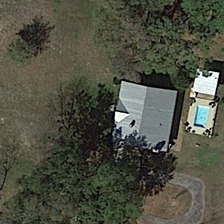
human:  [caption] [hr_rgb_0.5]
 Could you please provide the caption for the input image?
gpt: green meadows with several scattered green trees are around a building .

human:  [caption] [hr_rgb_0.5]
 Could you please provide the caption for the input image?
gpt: a hot spring pool are on the green hill .

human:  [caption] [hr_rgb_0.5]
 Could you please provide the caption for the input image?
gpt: two cottages and a car are near the pool, surrounded by trees .

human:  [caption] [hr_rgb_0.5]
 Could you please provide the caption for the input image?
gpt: green meadows with several scattered green trees are around a building .

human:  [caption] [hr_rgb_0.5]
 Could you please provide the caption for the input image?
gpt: a hot spring pool are on the green hill .